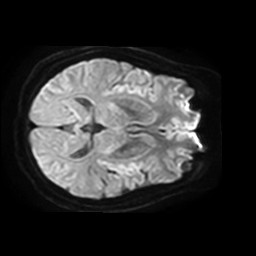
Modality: TRACE
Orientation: axial
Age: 68
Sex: female
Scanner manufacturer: philips
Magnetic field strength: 3 T
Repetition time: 4.642 s
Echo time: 0.07429 s